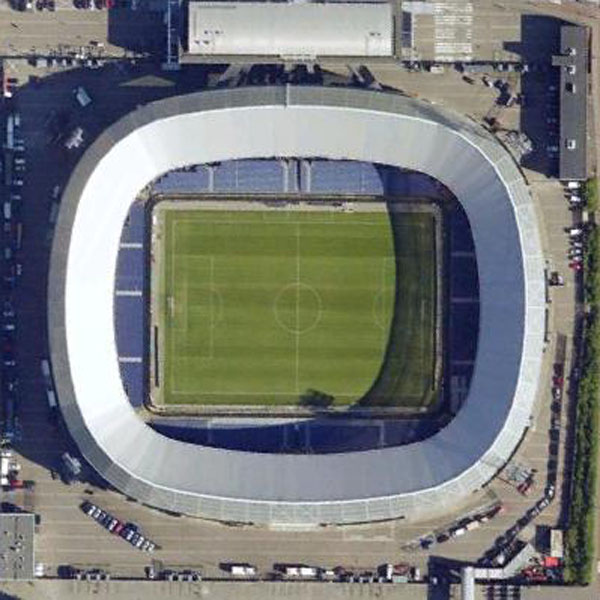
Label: footballField